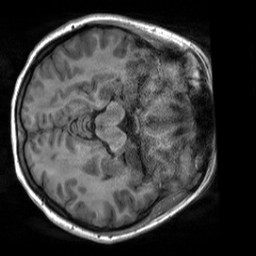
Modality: T1w
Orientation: axial
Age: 21
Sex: female
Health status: healthy
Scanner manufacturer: siemens
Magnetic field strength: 3 T
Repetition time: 2 s
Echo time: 0.00232 s